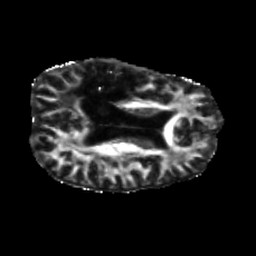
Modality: FA
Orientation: axial
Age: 49
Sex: male
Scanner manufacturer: siemens
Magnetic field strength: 3 T
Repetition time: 5.25 s
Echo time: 0.08 s